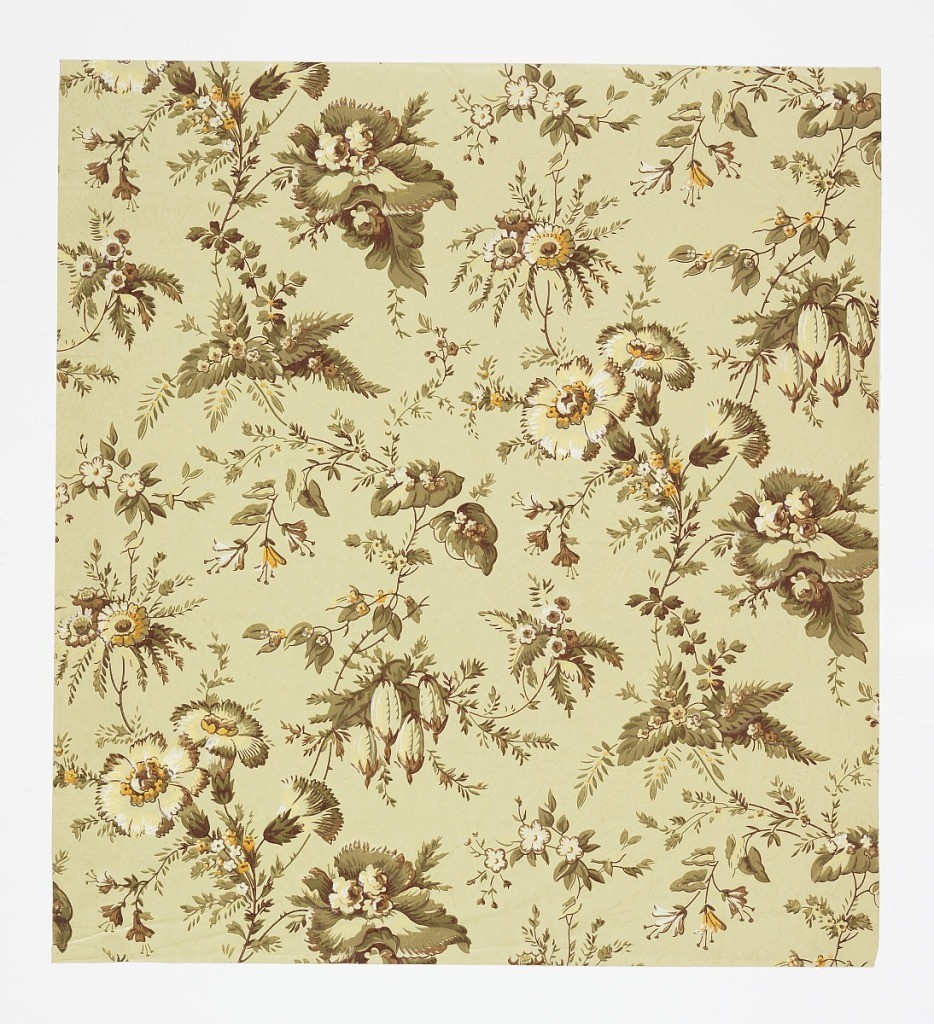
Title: Sidewall
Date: ca. 1880
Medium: Machine-printed paper
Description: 1970-26-4-cdd: Aesthetic or Anglo-Japanesque pattern with overlap...;     1970-26-4-ci: Aesthetic pattern with motif of flowering vine wit...